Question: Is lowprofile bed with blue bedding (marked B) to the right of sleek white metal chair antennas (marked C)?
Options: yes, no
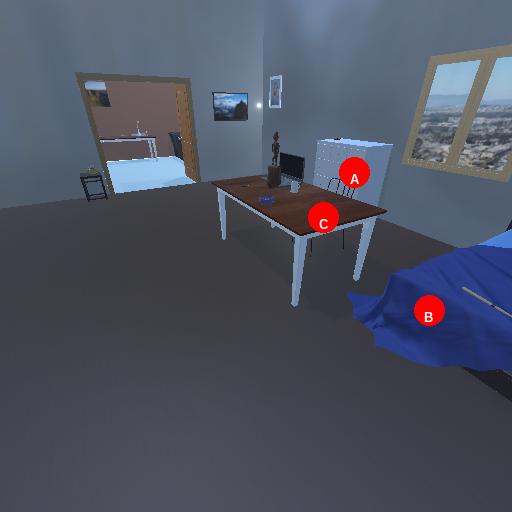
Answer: yes